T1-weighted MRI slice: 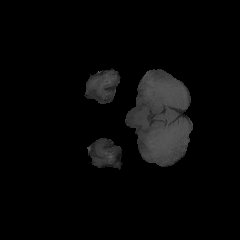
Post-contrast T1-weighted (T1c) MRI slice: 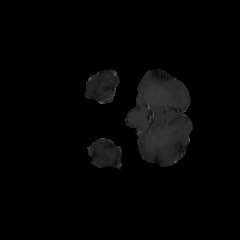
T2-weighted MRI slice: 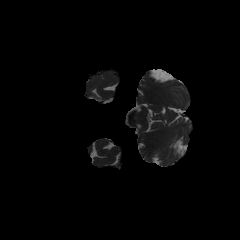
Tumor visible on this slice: no